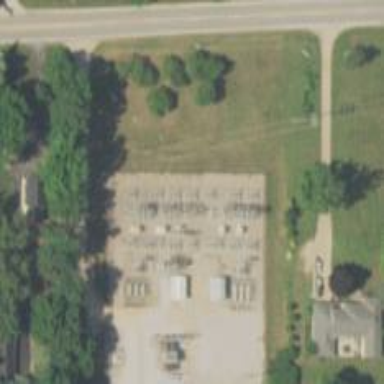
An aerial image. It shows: Switch for power supply.